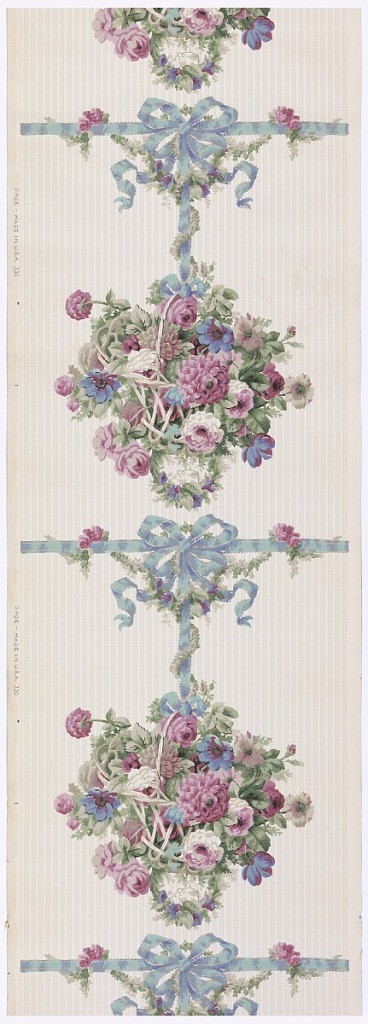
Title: Frieze
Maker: M.H. Birge & Sons Co., 1834
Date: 1915
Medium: Machine printed on paper
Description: This is the frieze element from a crown decoration showing four full repeats. A large floral basket hangs suspended from a large blue ribbon with bowknot. This is printed on a striped background. Printed in reds, blues, greens and gray on off-white ground. The drop from the top of the bow to the bottom of the basket is 23 inches.